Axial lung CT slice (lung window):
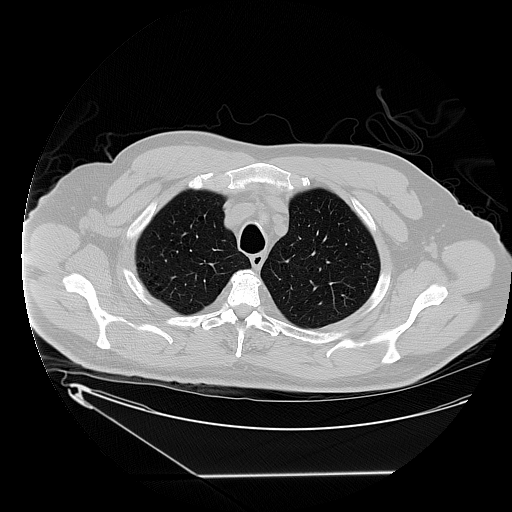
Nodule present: no